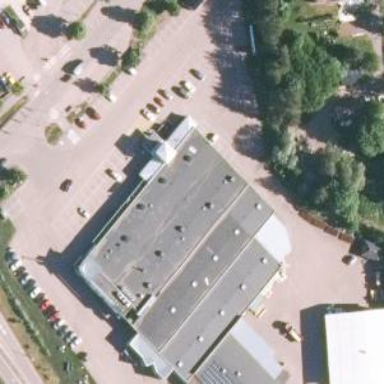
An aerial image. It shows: Supermarket.